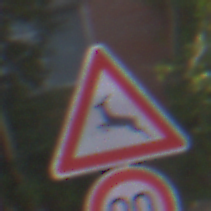
Verkehrszeichen: WildwechselRechts
Zusatzzeichen unten: Geschwindigkeit90
Umgebung: Outdoor, Suburban
Tageszeit: MorningAfternoon
Wetter: PartlyCloudy
Licht: Natural
Jahreszeit: NotSpecified
Kontrast: HighContrast